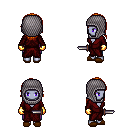
a pixel art fantasy rpg character, female body template, dark elf, purple skin, red robe, magenta pants, light blonde long hairstyle, chain hood, gold gloves, brown slippers, dagger, four views (front, back, left, right), 2x2 character sprite sheet, small pixel art, hard edges, no anti-aliasing